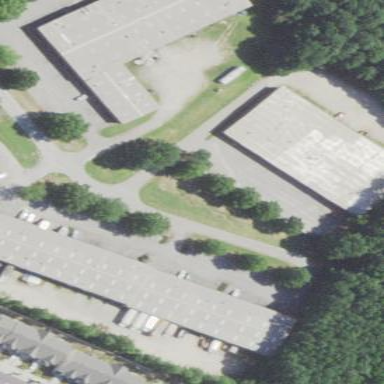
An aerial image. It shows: Commercial building.